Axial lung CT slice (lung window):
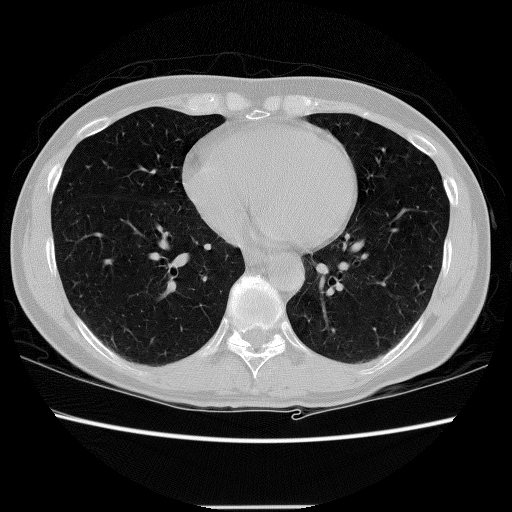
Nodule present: no